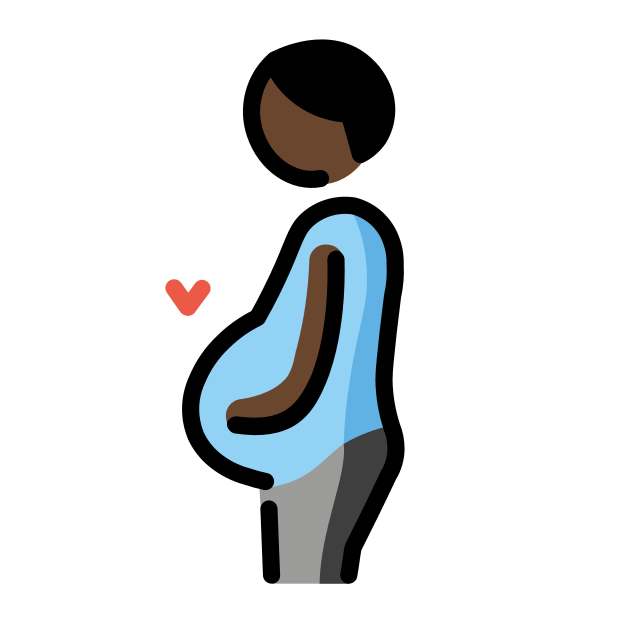
pregnant man: dark skin tone